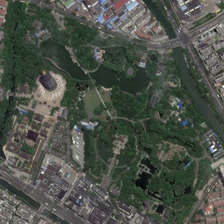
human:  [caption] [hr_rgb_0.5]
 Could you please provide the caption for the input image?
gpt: many buildings are around a park with green trees and a pond near a river .

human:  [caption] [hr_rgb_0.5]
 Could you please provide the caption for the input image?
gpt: many buildings are around a park with green trees and a pond near a river .

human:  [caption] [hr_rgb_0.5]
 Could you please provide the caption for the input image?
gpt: many buildings are around a park with green trees and a pond near a river .

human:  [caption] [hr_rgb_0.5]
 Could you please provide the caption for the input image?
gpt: many buildings are around a park with green trees and a pond near a river .

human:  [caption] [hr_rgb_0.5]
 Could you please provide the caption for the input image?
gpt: many buildings are around a park with green trees and a pond near a river .